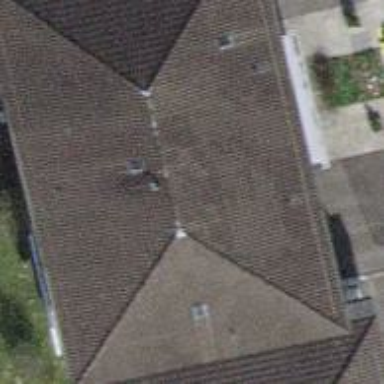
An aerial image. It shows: Apartment building with hipped roof.